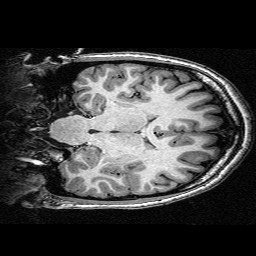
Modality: T1w
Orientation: coronal
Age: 20
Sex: female